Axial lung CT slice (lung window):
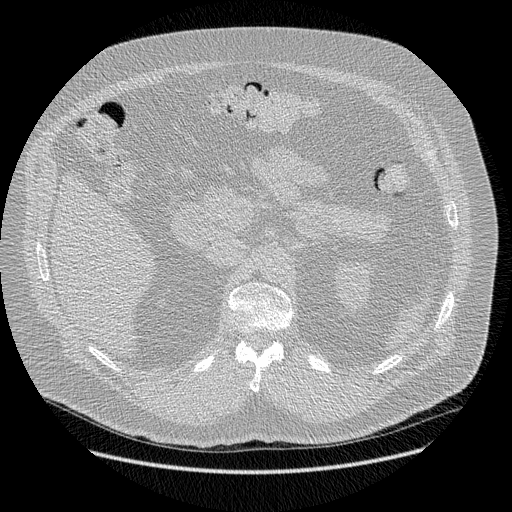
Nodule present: no